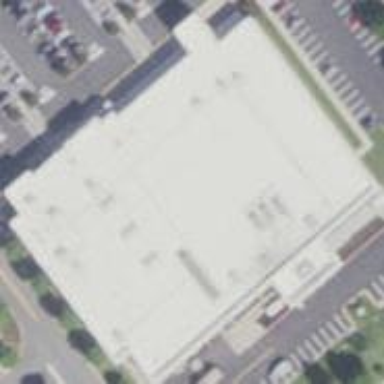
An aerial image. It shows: Supermarket located in building.